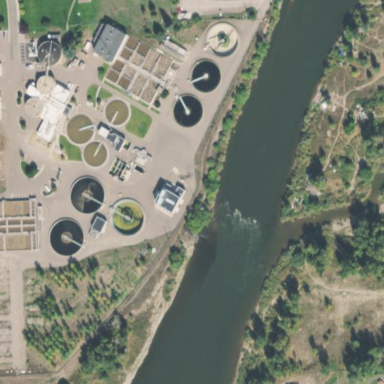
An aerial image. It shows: View of wastewater plant.